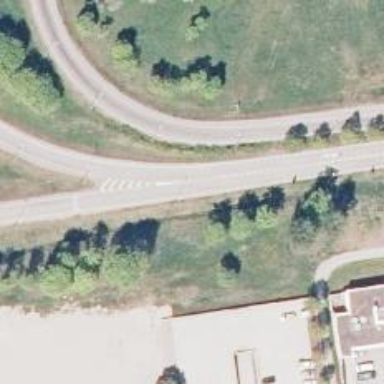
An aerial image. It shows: Trunk link highway with asphalt surface.